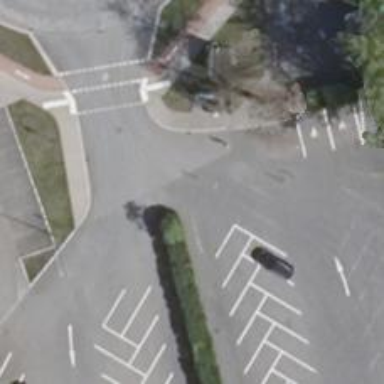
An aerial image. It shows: Asphalt parking aisle with diagonal parking on the left side. The road is designated as service road.